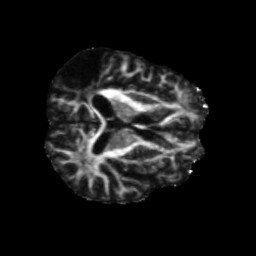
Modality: FA
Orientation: axial
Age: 68
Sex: male
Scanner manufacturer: siemens
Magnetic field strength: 3 T
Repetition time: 5.47 s
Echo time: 0.0854 s